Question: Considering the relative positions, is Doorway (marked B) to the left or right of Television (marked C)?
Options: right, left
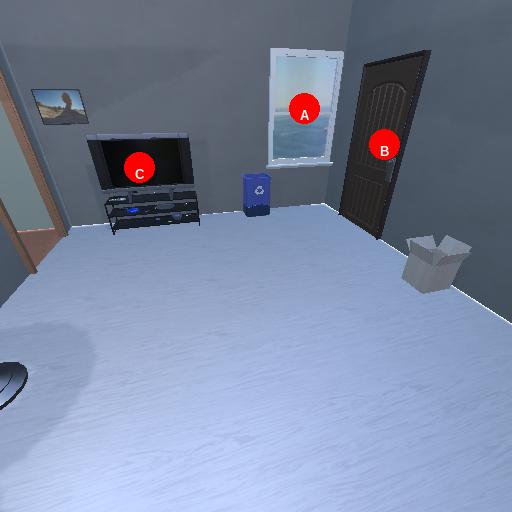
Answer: right